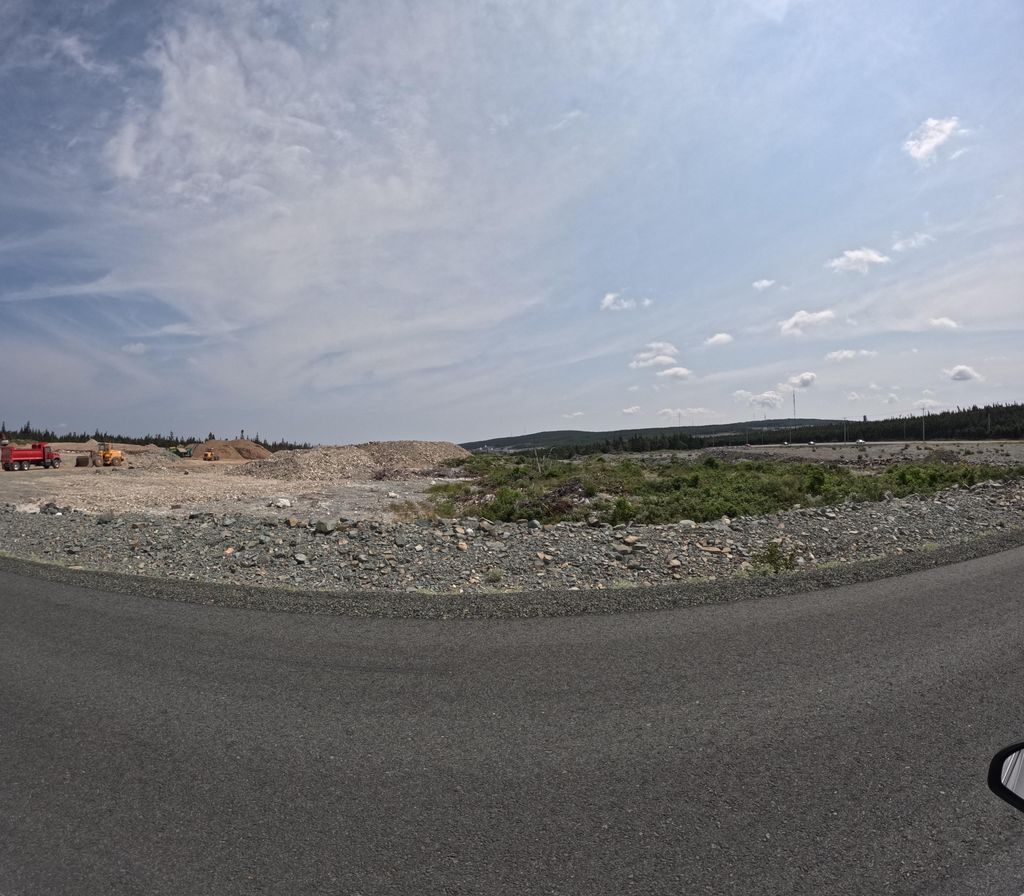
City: st_johns